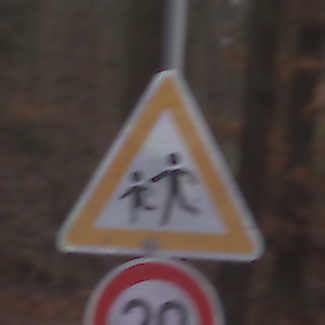
Verkehrszeichen: KinderRechts
Zusatzzeichen unten: Geschwindigkeit20
Umgebung: Outdoor, Nature
Tageszeit: Midday
Wetter: Overcast
Licht: Natural
Jahreszeit: Autumn
Kontrast: LowContrast